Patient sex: M
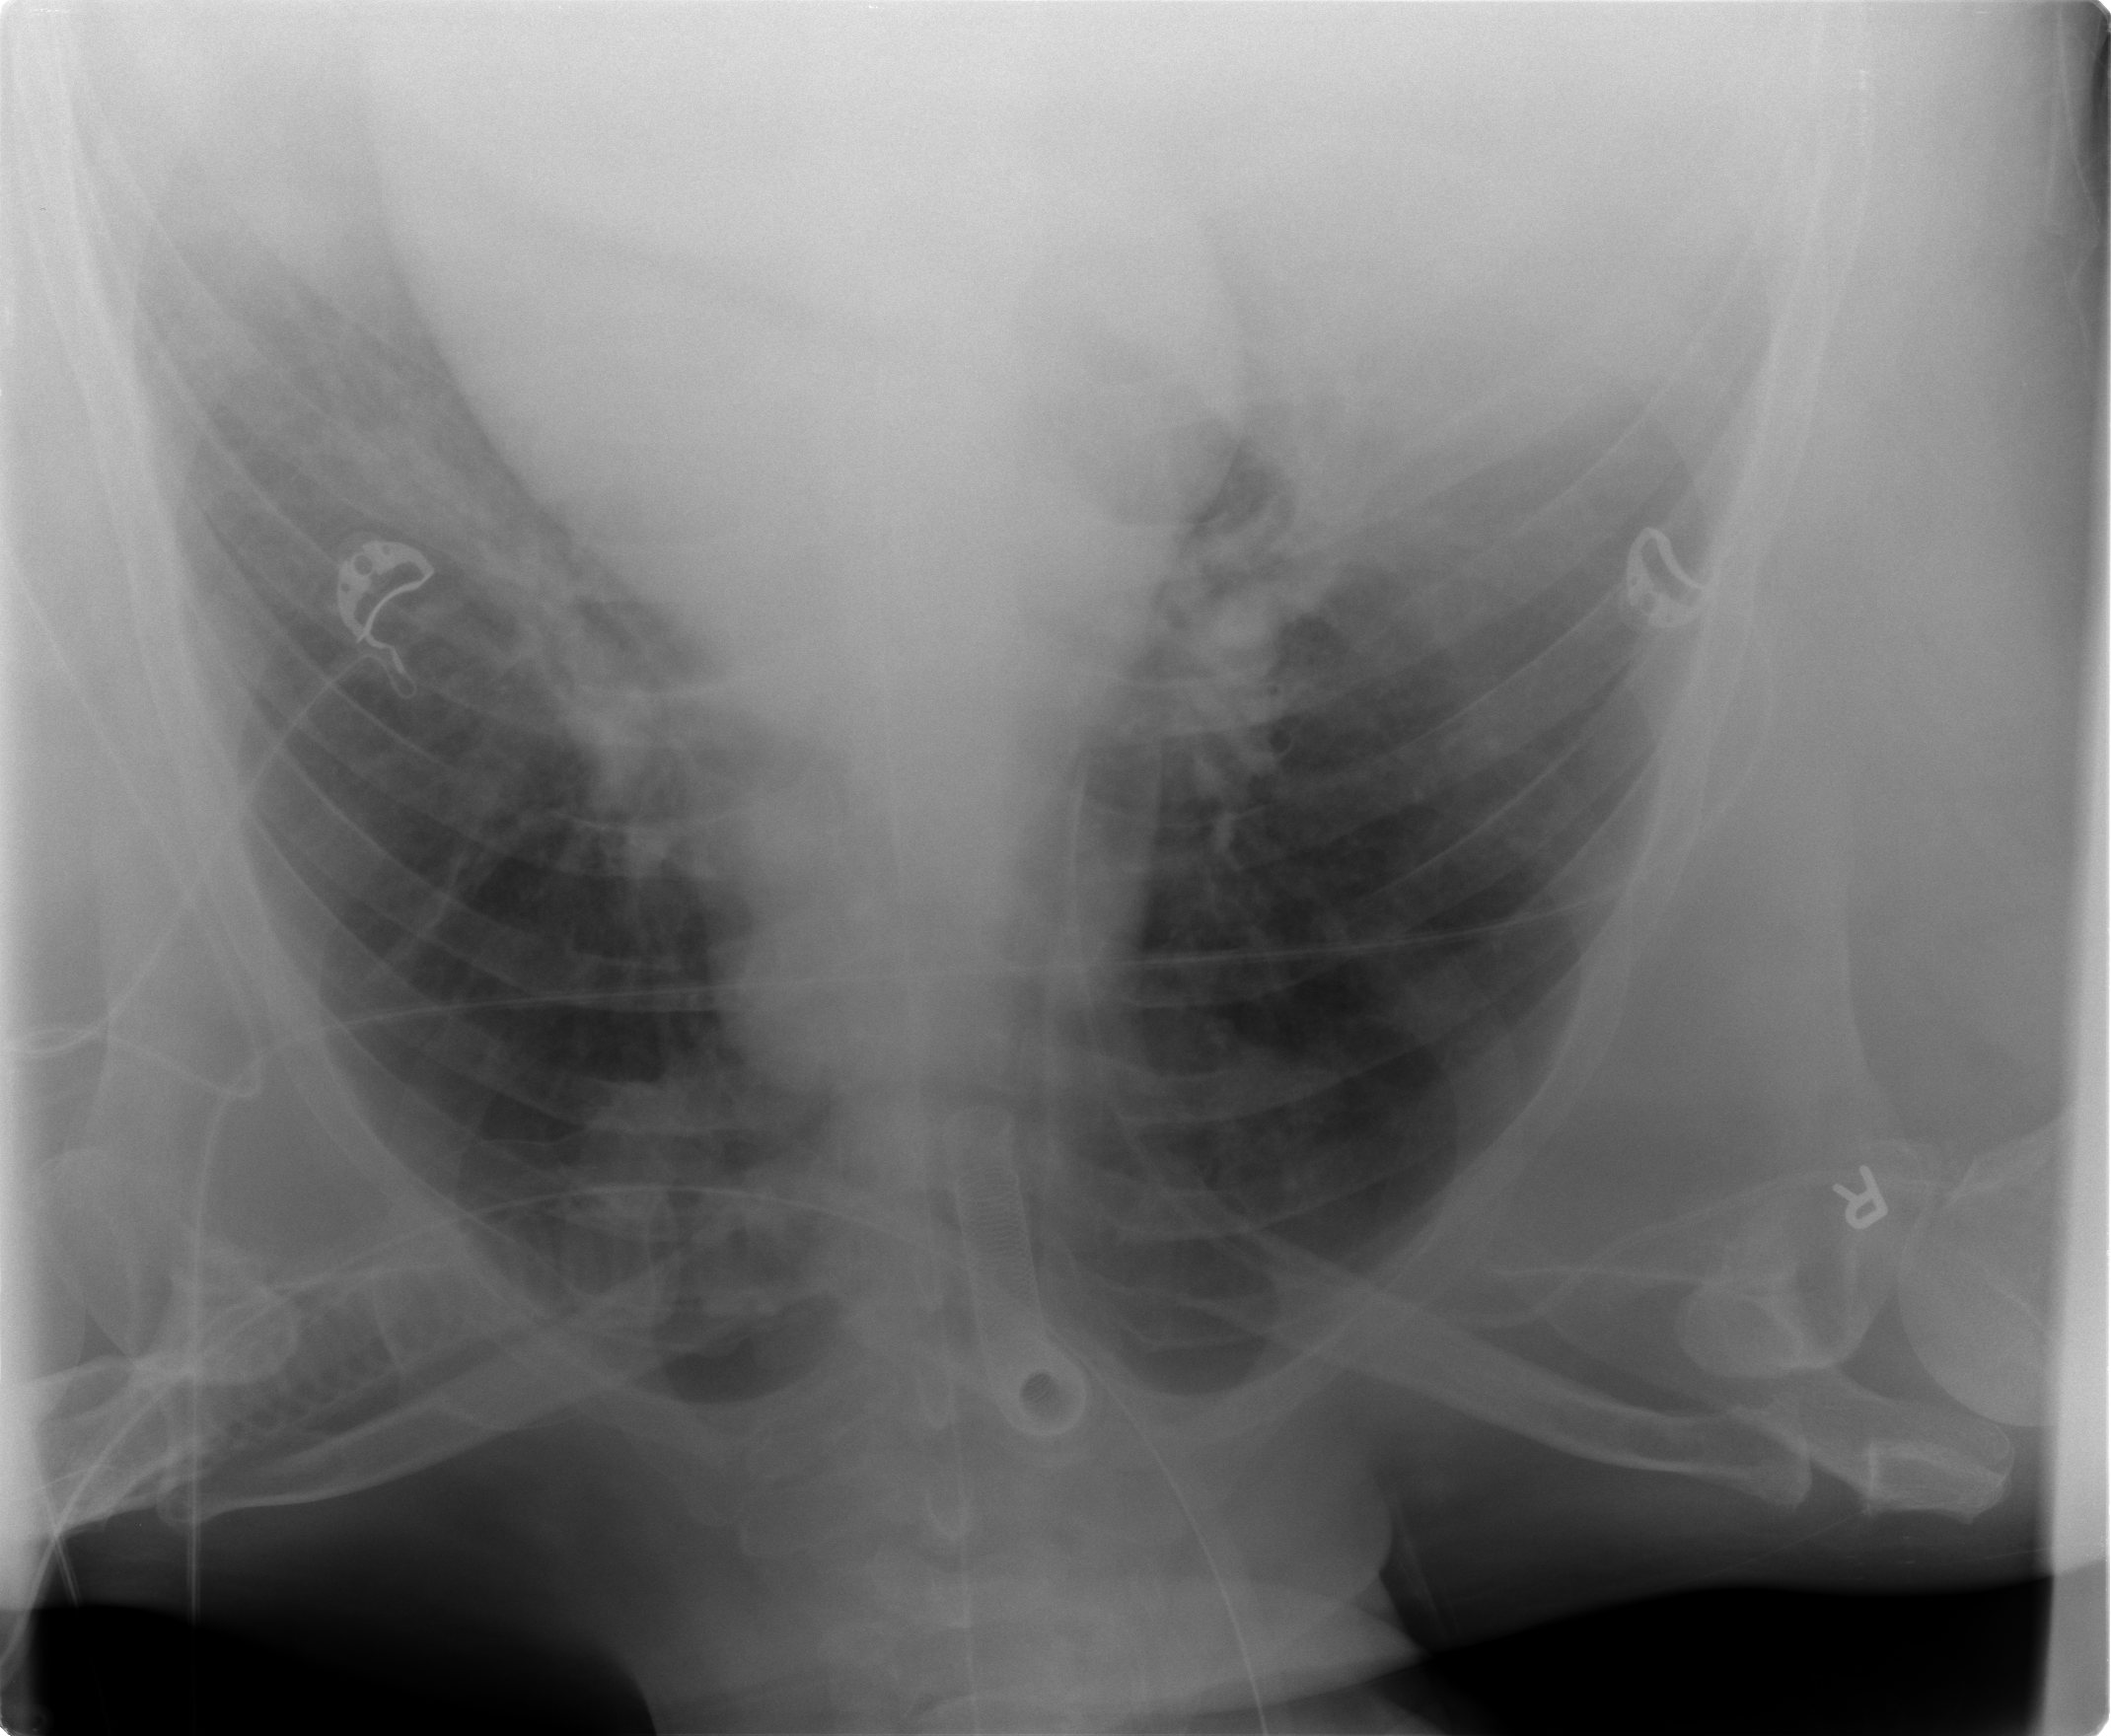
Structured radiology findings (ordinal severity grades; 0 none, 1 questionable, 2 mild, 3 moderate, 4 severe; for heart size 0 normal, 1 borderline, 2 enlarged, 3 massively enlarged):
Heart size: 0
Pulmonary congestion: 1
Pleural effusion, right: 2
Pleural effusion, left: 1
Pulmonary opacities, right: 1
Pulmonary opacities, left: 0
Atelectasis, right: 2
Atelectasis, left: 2